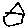
Label: house